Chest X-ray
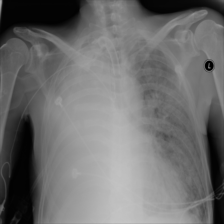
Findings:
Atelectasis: negative
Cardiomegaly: negative
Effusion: negative
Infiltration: positive
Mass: negative
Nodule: positive
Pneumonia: negative
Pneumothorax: negative
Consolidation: negative
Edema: negative
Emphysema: negative
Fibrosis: negative
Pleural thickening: negative
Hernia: negative